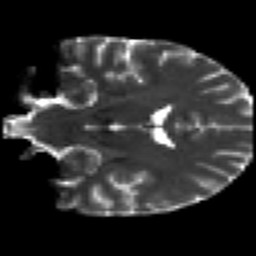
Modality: T2w
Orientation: coronal
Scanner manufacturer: siemens
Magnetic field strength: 3 T
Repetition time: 7.8 s
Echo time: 0.09 s